Interaction volume radius: 10 \u00c5
Interaction volume height: 20 \u00c5
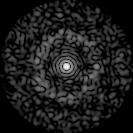
Disorder parameter: 0.8397